Question: Is it possible to get this look

from this code (using CSS?)
'''
<dl>
<dt>Latitude</dt>
<dd>50.0</dd>
<dt>Longitude</dt>
<dd>100.0</dd>
<dt>h (metres)</dt>
<dd>0.000</dd>
<dt>Vph (mm/y)</dt>
<dd>-6.4</dd>
<dt>Vl (mm/y)</dt>
<dd>-15.3</dd>
<dt>Vh (mm/y)</dt>
<dd>-2.0</dd>
</dl>
'''
Just to be clear, I don't care about the colors. It's the having the dt/dd pairs stacked with multiple columns and multiple rows that's important to me. I can get the look I want with a table, but it fails my accessibility criteria. I think a is semantically closer to what I want... it's really a list of key/value pairs.
Here are the colors I'm using though:
'''
dl {border: 1px solid #C8C8C8;}
dd {border: 1px solid #C8C8C8; background-color: #F0F0F0;}
'''
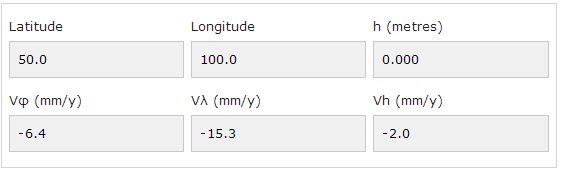
Answer: There's nothing inherently inaccessible about tables. It's only when they're used for display rather than for expressing tabular data that it is a problem. You have tabular data, it just happens to have 2 columns. Just because it is a 2-column 6-row table doesn't mean it has to look like one.
<URL>
'''
table, tbody {
display: block;
}
tr {
display: inline-block;
width: 30%;
}
td, th {
display: block;
}
<table>
<tr>
<th>Latitude</th>
<td>50.0</td>
</tr>
<tr>
<th>Longitude</th>
<td>100.0</td>
</tr>
<tr>
<th>h (metres)</th>
<td>0.000</td>
</tr>
<tr>
<th>Vf (mm/y)</th>
<td>-6.4</td>
</tr>
<tr>
<th>V? (mm/y)</th>
<td>-15.3</td>
</tr>
<tr>
<th>Vh (mm/y)</th>
<td>-2.0</td>
</tr>
</table>
'''